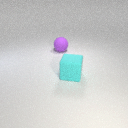
large purple rubber sphere to the left of large cyan rubber cube